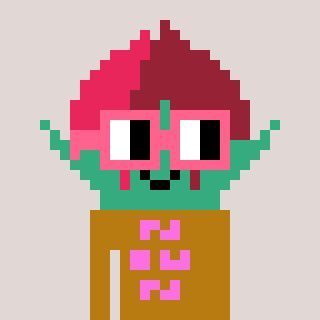
a pixel art character with square pink glasses, a rosebud-shaped head and a gold-colored body on a warm background